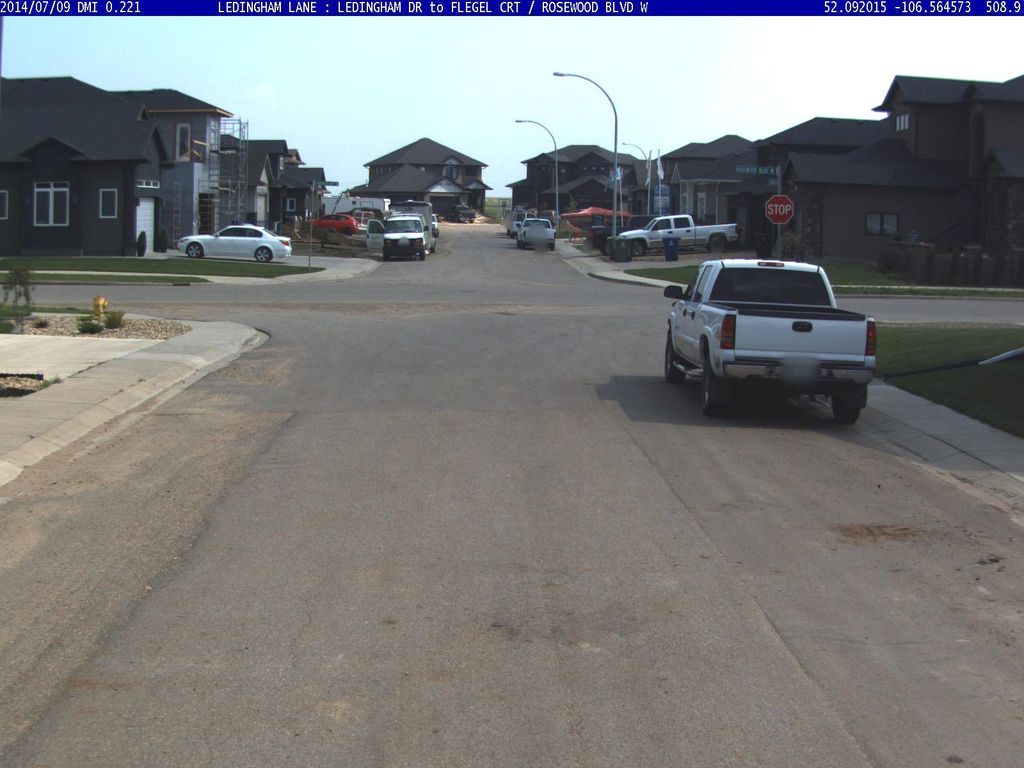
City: saskatoon